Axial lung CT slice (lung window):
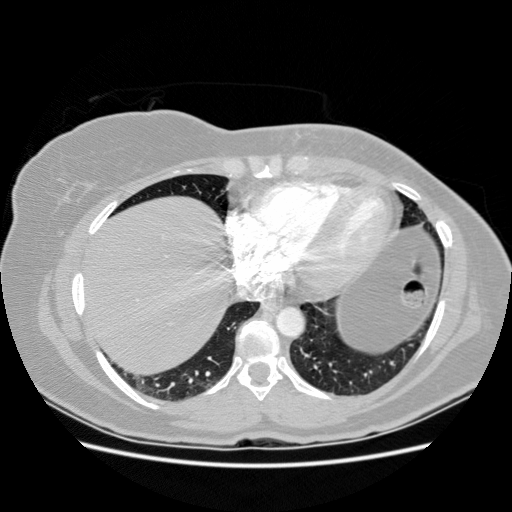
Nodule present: no